Question: I need to use getline to store whole line when user enters name and surname. When I run the program, it passes row of getline(cin,st[i].name); I mean the input function does not work, it skips next cin which is for "score".
'''
struct Student {
string name;
int score;
char grade;
};
void main() {
int SIZE;
cout << " How many students are you going to add ? ";
cin >> SIZE;
Student* st = new Student[SIZE]; // user determines size of array.
int i;
for (i = 0; i < SIZE; i++)
{
if (st[i].name.empty()) // if array list of name is empty, take input.
{
cout << "name and surname : ";
//cin >> st[i].name;
getline(cin, st[i].name);
}
cout << "Score : ";
cin >> st[i].score; // take quiz score from user.
'''
-- I did not put whole main function.
So when l run the program, back screen is shown

Is there any other way to get input for name ?
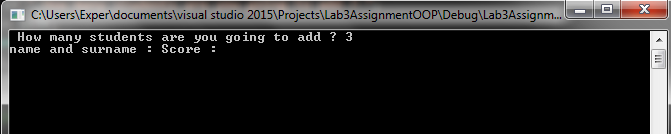
Answer: After 'cin >> SIZE;', the trailing newline is still kept in standard input.
You need 'cin.ignore()' to skip the remaining newline character so the later 'getline()' could get the value.